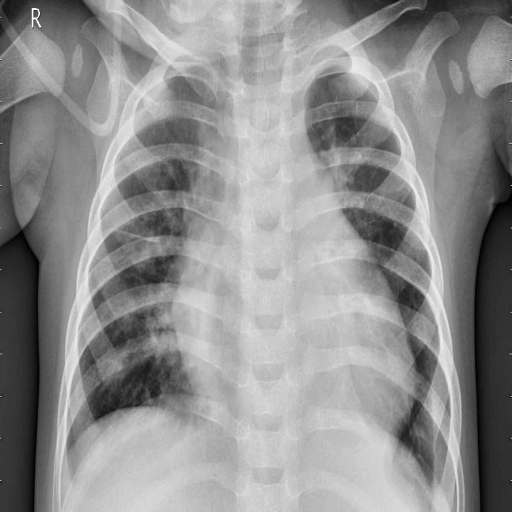
Finding: PNEUMONIA